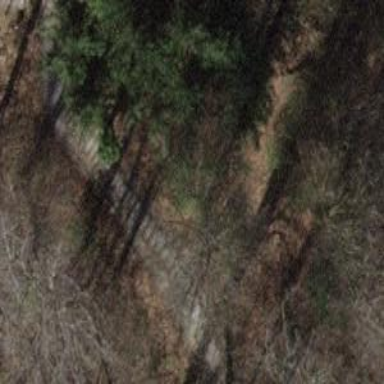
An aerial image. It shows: Compacted steps on the road.